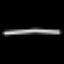
Label: line